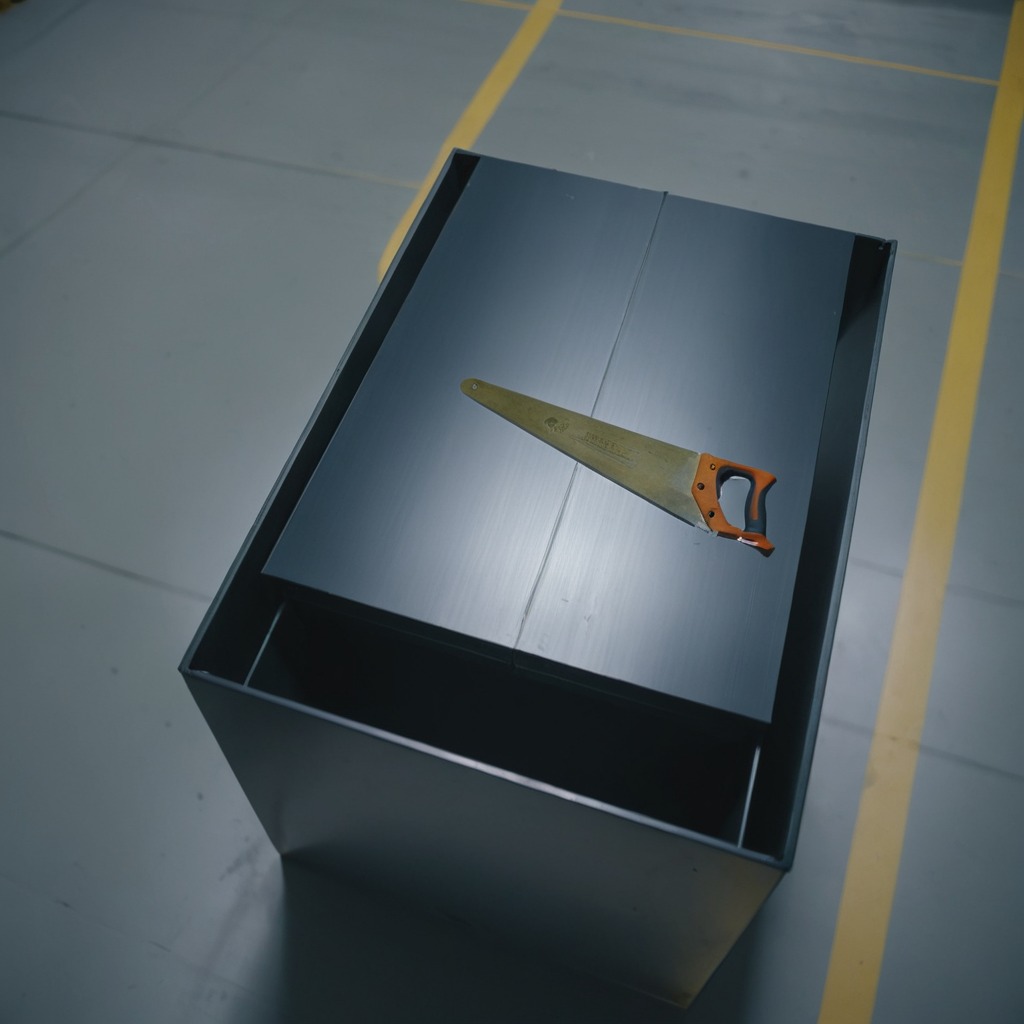
A metal saw is lying on the toolbox surface.